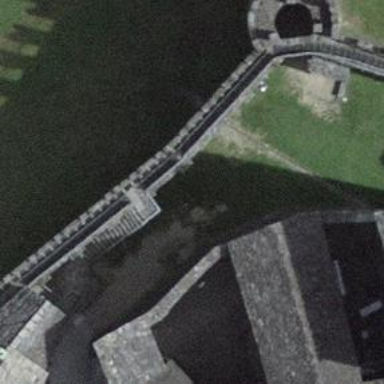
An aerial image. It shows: City wall in the picture.